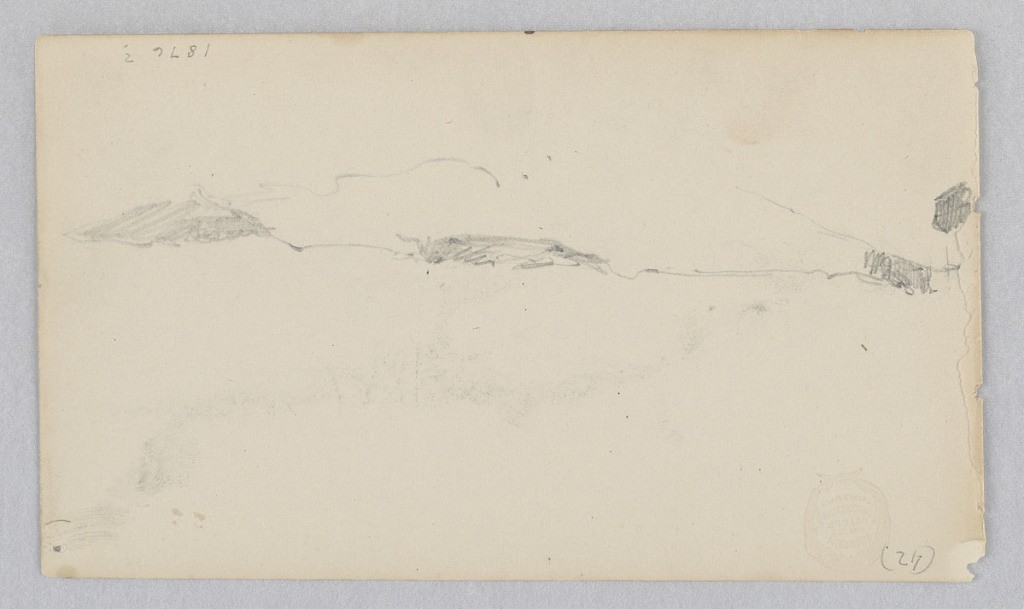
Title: Landscape
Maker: Robert Frederick Blum, American, 1857–1903
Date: n.d.
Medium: Graphite on wove paper
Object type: Drawing
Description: Sketch of a landscape with hills along the horizon